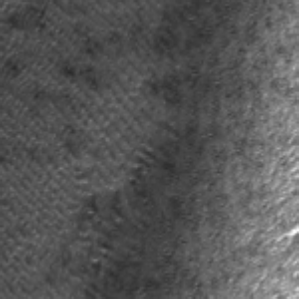
Label: frost